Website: bh-photo
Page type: store-pickup
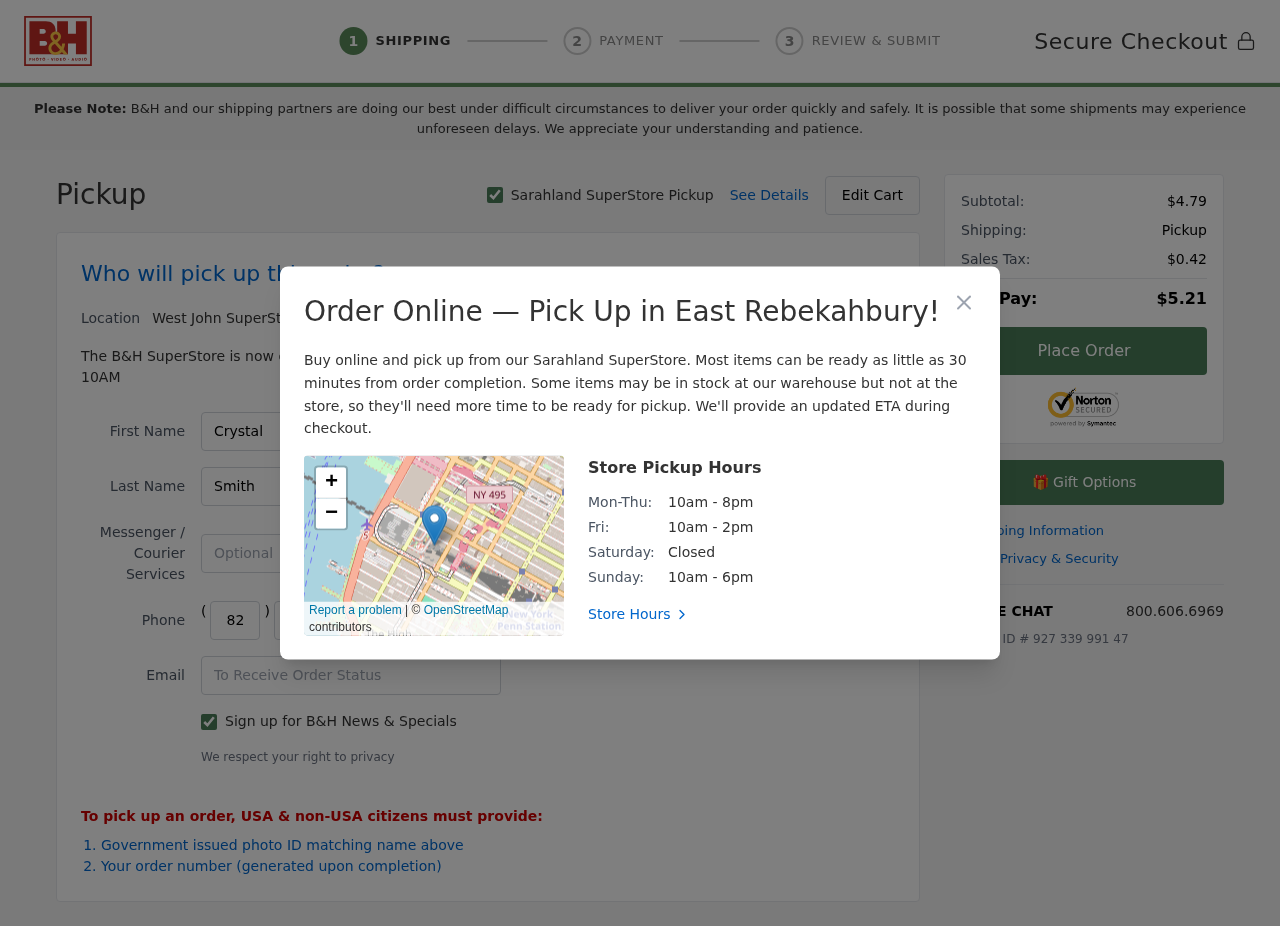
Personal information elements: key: PII_CITY
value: Sarahland
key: PII_CITY2
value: West John
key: PII_CITY3
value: East Rebekahbury
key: PII_EMAIL
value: crystalsmith@hotmail.com
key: PII_FIRSTNAME
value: Crystal
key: PII_LASTNAME
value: Smith
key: PII_PHONE_AREA
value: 827
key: PII_PHONE_PREFIX
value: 786
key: PII_PHONE_SUFFIX
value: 7615
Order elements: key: ORDER_SUBTOTAL
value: $4.79
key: ORDER_TAX
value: $0.42
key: ORDER_TOTAL
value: $5.21
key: ORDER_ID
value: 927 339 991 47